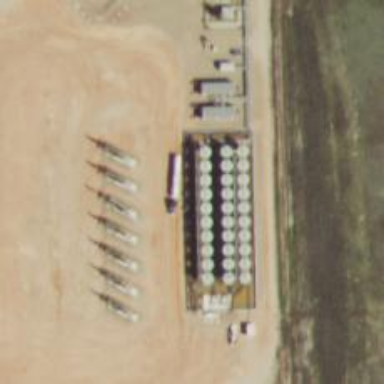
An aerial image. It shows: Storage tank that is man-made.